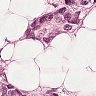
Metastatic tissue present: yes